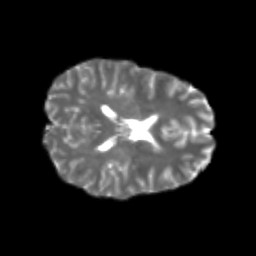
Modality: T2w
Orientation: axial
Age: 23
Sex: female
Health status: healthy
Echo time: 0.074 s